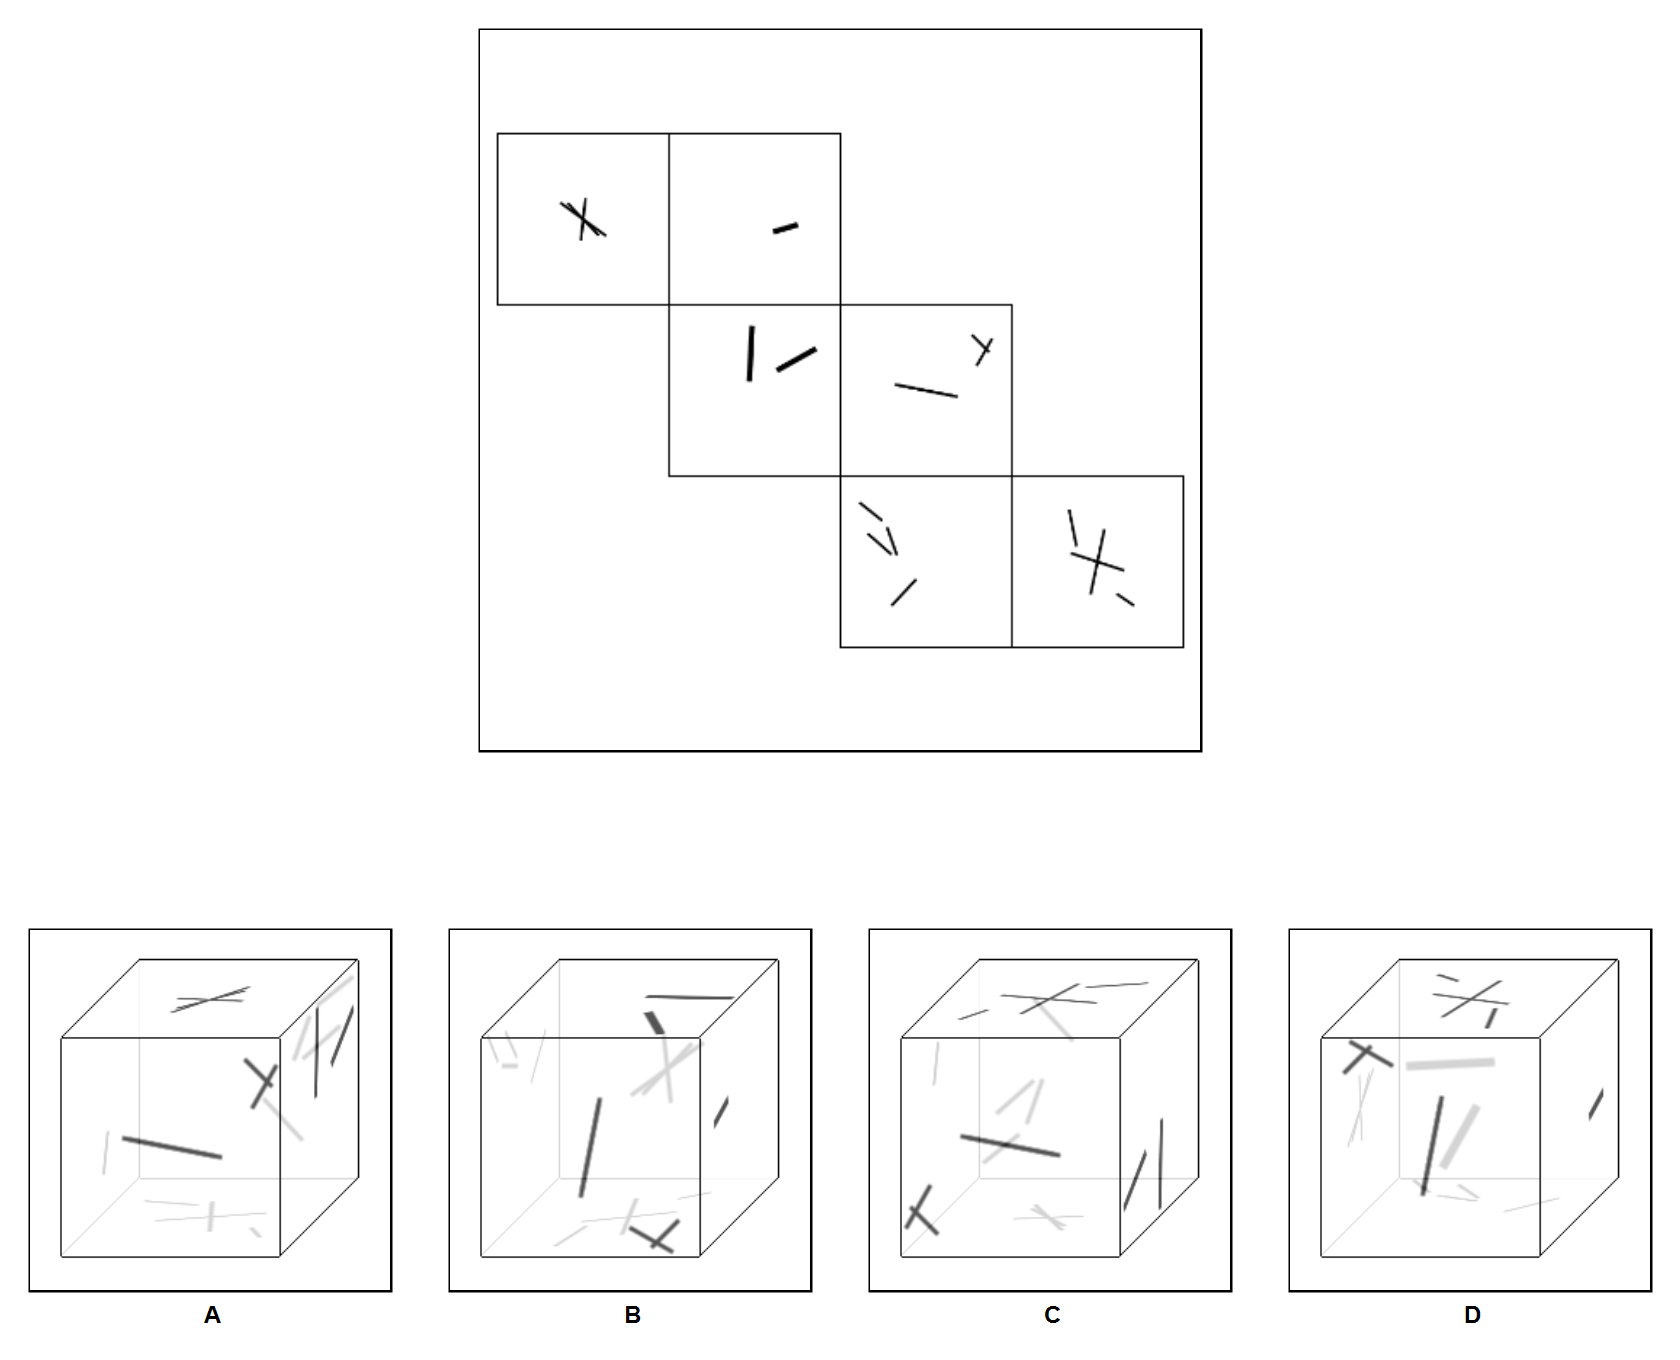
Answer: B